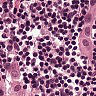
Metastatic tissue present: yes